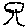
Label: tree